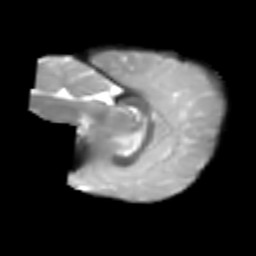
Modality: T2w
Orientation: sagittal
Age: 6
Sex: female
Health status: healthy